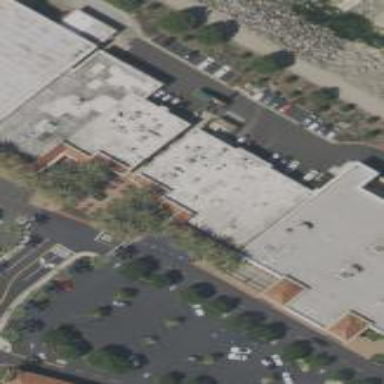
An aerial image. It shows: Retail building.